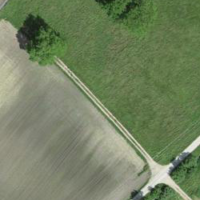
EUNIS habitat code: 52
Species observed at this site:
Tetrix subulata
Chorthippus albomarginatus
Pseudochorthippus parallelus
Chorthippus brunneus
Chorthippus biguttulus
Gryllus campestris